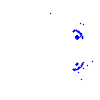
Particle: pion